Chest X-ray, AP view. Patient: 22 years old, sex M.
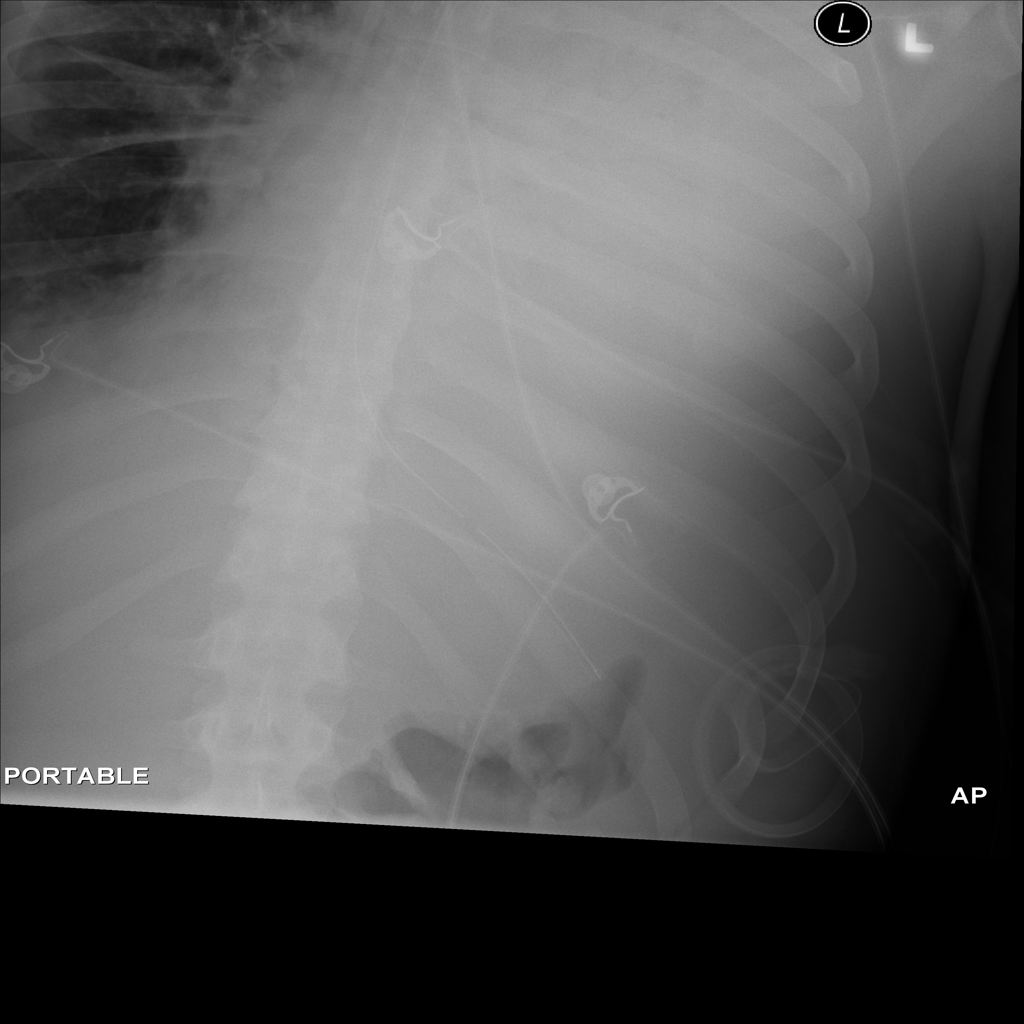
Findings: No Finding